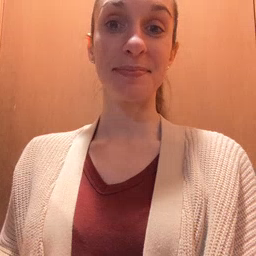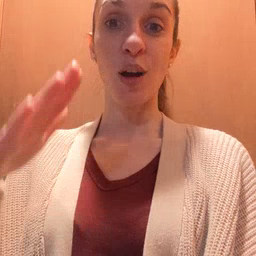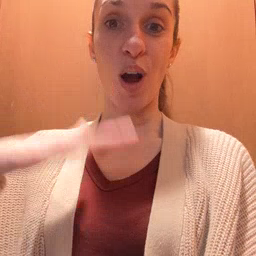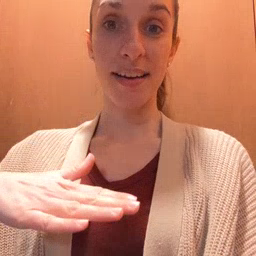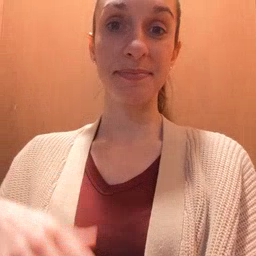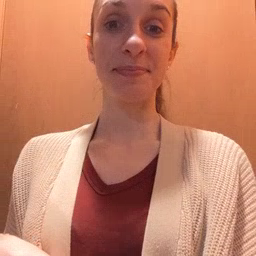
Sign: on